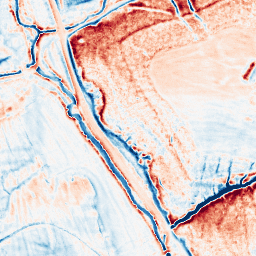
Category: classical
Decomposition family: uniform
Decomposition parameters: size: 10
Upsampling method: quartic
Upsampling parameters: scale: 2
Upsampling scale: 2